Interaction volume radius: 10 \u00c5
Interaction volume height: 10 \u00c5
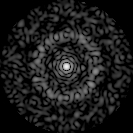
Disorder parameter: 0.8527